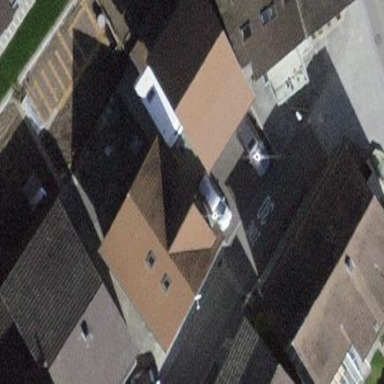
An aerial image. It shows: Building with tiled roof.